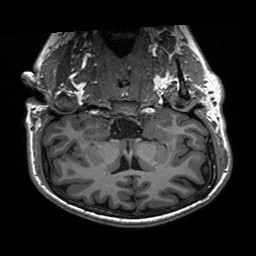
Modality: T1w
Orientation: sagittal
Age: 28
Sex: female
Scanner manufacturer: siemens
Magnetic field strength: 3 T
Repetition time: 2.3 s
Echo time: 0.00197 s